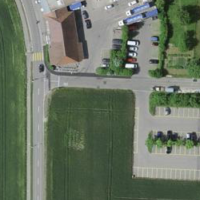
EUNIS habitat code: 55
Species observed at this site:
Daucus carota